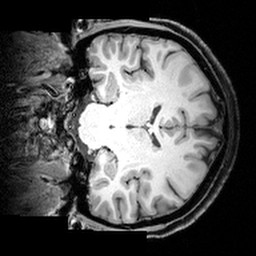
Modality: T1w
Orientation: coronal
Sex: female
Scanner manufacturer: siemens
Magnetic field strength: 3 T
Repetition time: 1.9 s
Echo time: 0.00397 s